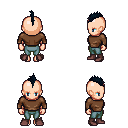
a pixel art fantasy rpg character, female body template, human, light skin, brown long-sleeve shirt, teal pants, raven mohawk hairstyle, maroon shoes, four views (front, back, left, right), 2x2 character sprite sheet, small pixel art, hard edges, no anti-aliasing